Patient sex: M
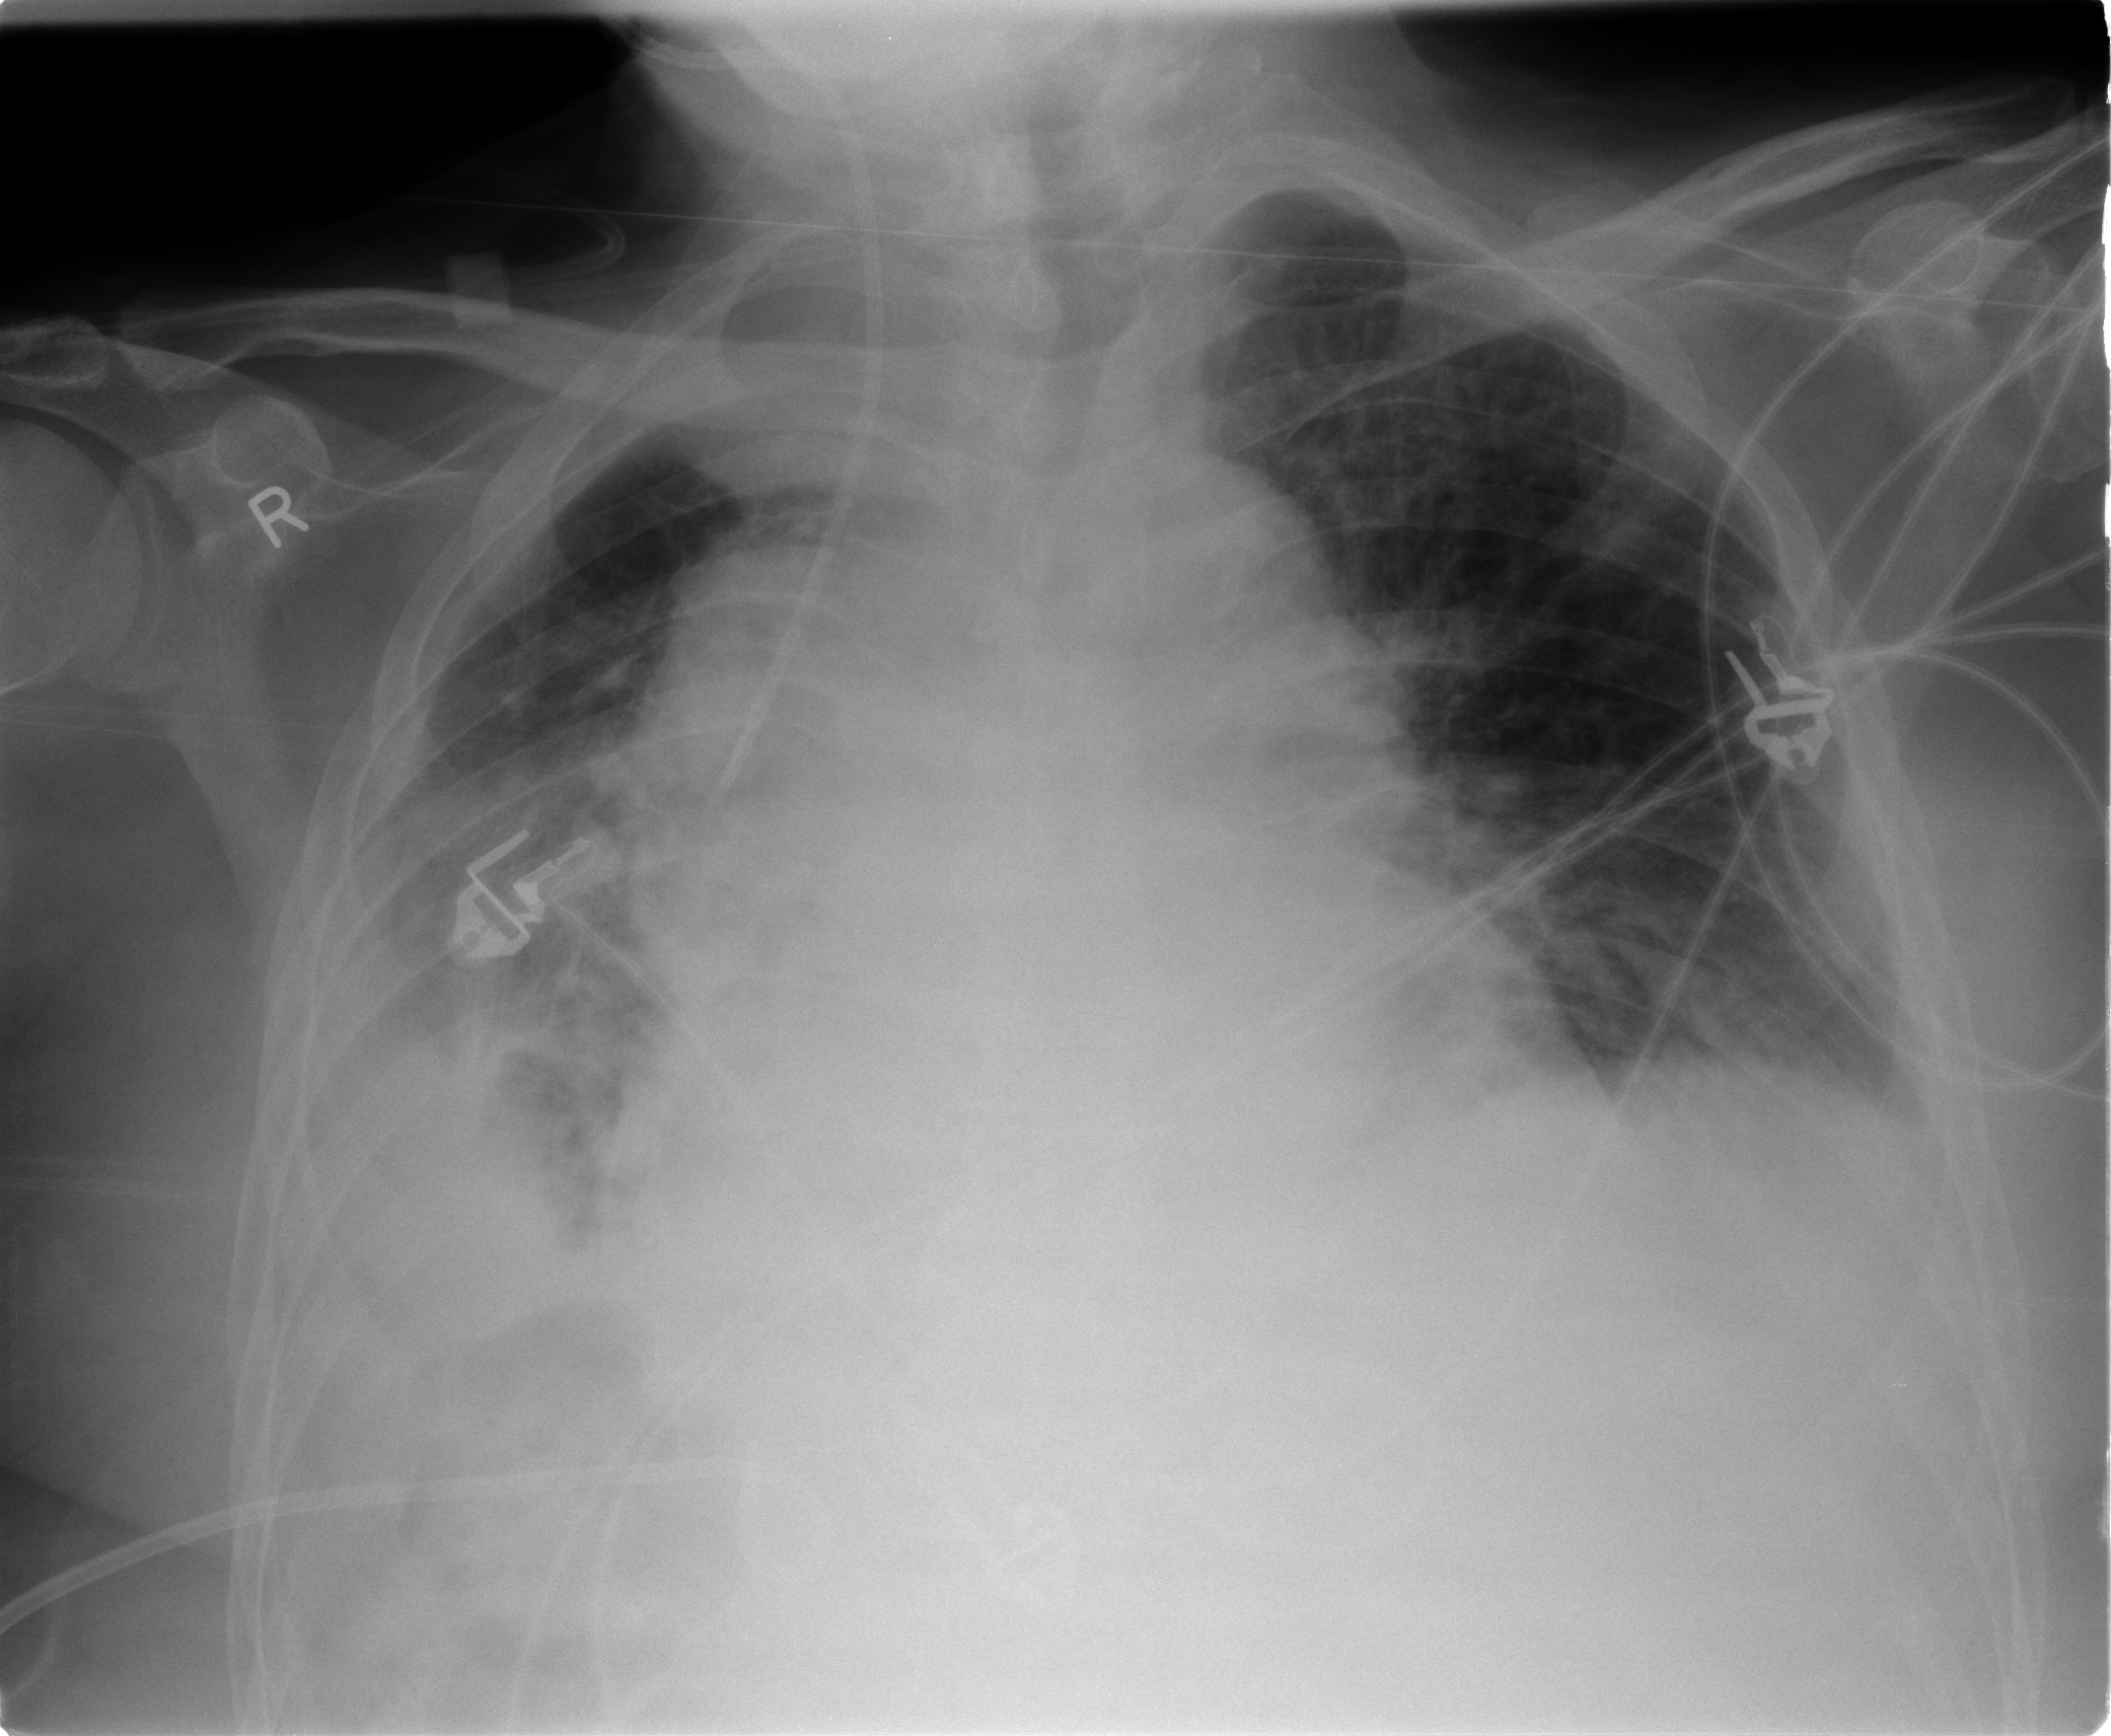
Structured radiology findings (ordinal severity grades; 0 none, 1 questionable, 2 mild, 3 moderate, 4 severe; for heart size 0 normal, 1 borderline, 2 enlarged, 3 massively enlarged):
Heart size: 2
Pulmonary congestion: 2
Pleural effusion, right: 3
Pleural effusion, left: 1
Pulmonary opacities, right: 2
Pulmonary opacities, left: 0
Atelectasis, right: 2
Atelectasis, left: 1